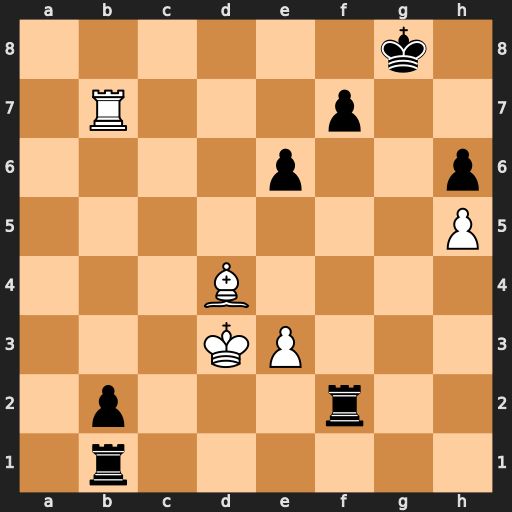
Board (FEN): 6k1/1R3p2/4p2p/7P/3B4/3KP3/1p3r2/1r6
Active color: w
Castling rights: -
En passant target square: -
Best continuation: Rb8+ Kh7 Rh8#